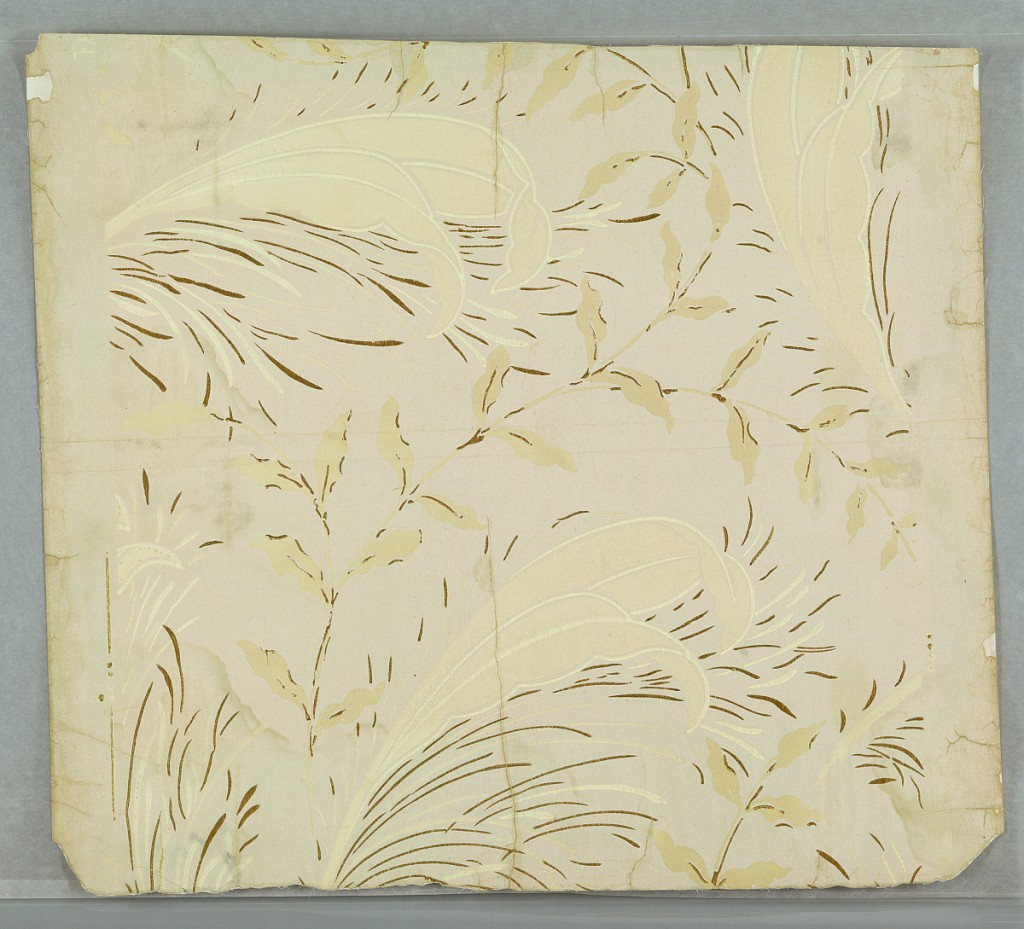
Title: Sidewall
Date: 1890–1900
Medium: Machine-printed
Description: An assymetrical leaf design with thin dashes of gold for highlights. The coloring is very delicate. Printed in ivory and gold on gray field.